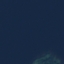
Land use / land cover class: SeaLake